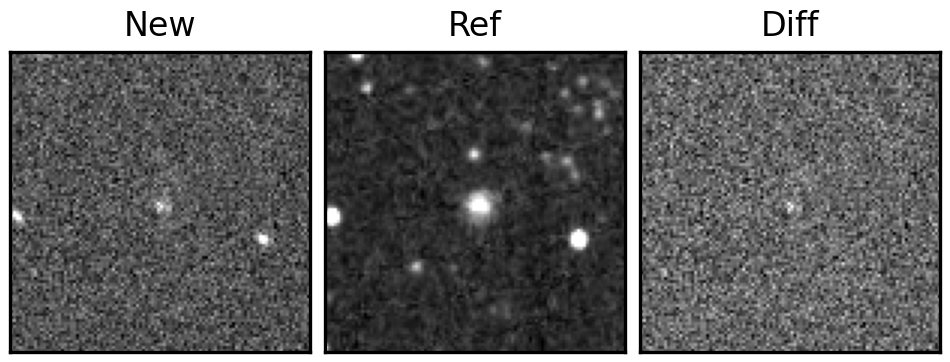
Label: real